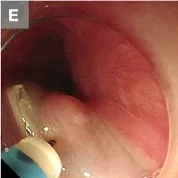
Images of the embedded foreign body in the esophagus, and extraction via endoscopic submucosal dissection in Case 2. (E) An incision was made under the mucosal protrusion with a dual knife.
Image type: endoscopy (airway_endoscopy)